Brain MRI, t1w sequence, axial 2D slice.
Patient: age 39, sex F, weight 95 kg, height 1.95 m
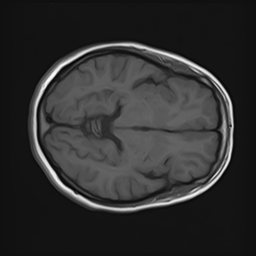